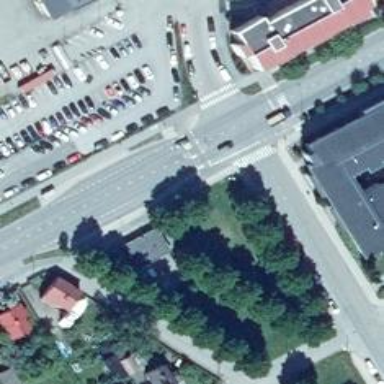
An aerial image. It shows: Marked road crossing with pedestrian island.